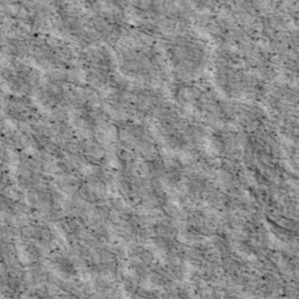
Label: non_frost